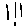
Label: line